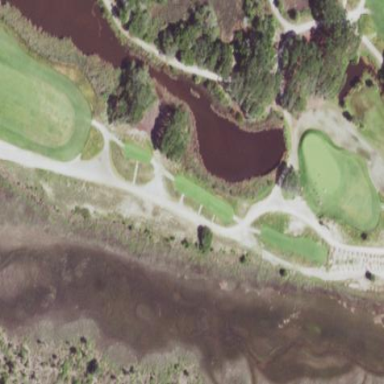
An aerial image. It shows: Sandy area is golf bunker.